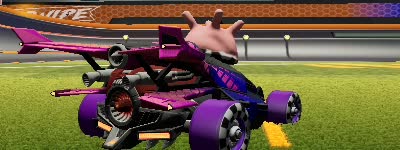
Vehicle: aftershock